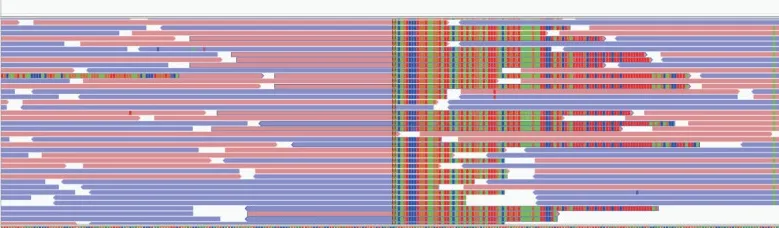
A novel CPE-ALK fusion was discovered in the ASC patient; (A) Sequencing reads of ALK were shown by the Integrative Genomics Viewer.
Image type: chart (chart)